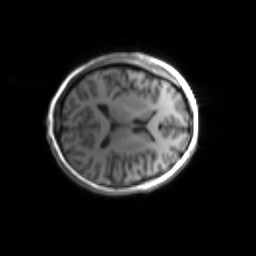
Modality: inplaneT1
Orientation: axial
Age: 32
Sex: female
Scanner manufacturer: siemens
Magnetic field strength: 3 T
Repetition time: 1.2 s
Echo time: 0.00251 s